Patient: sex F, age 58
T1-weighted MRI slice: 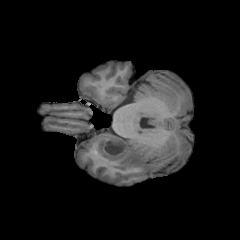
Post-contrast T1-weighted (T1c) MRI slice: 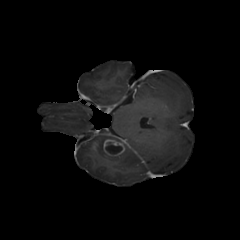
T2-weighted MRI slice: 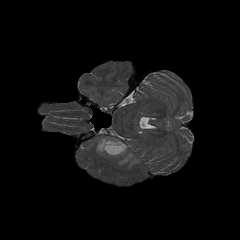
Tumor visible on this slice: yes
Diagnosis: Glioblastoma, IDH-wildtype
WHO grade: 4